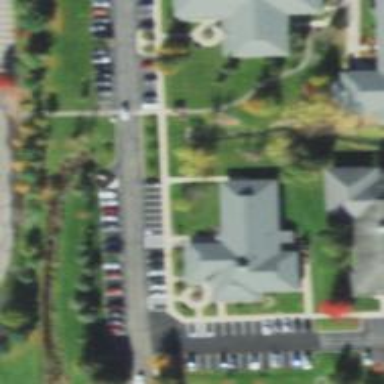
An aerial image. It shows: Healthcare clinic is depicted in the image.